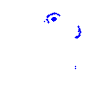
Particle: pion